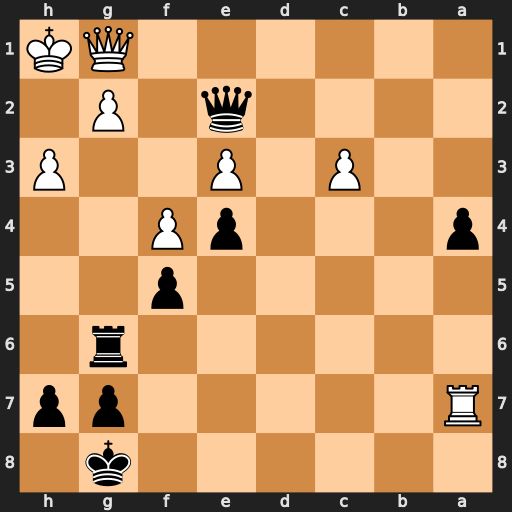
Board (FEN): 6k1/R5pp/6r1/5p2/p3pP2/2P1P2P/4q1P1/6QK
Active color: b
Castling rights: -
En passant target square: -
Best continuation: Rd6 Kh2 Rd1 Qxd1 Qxd1